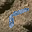
Label: 5